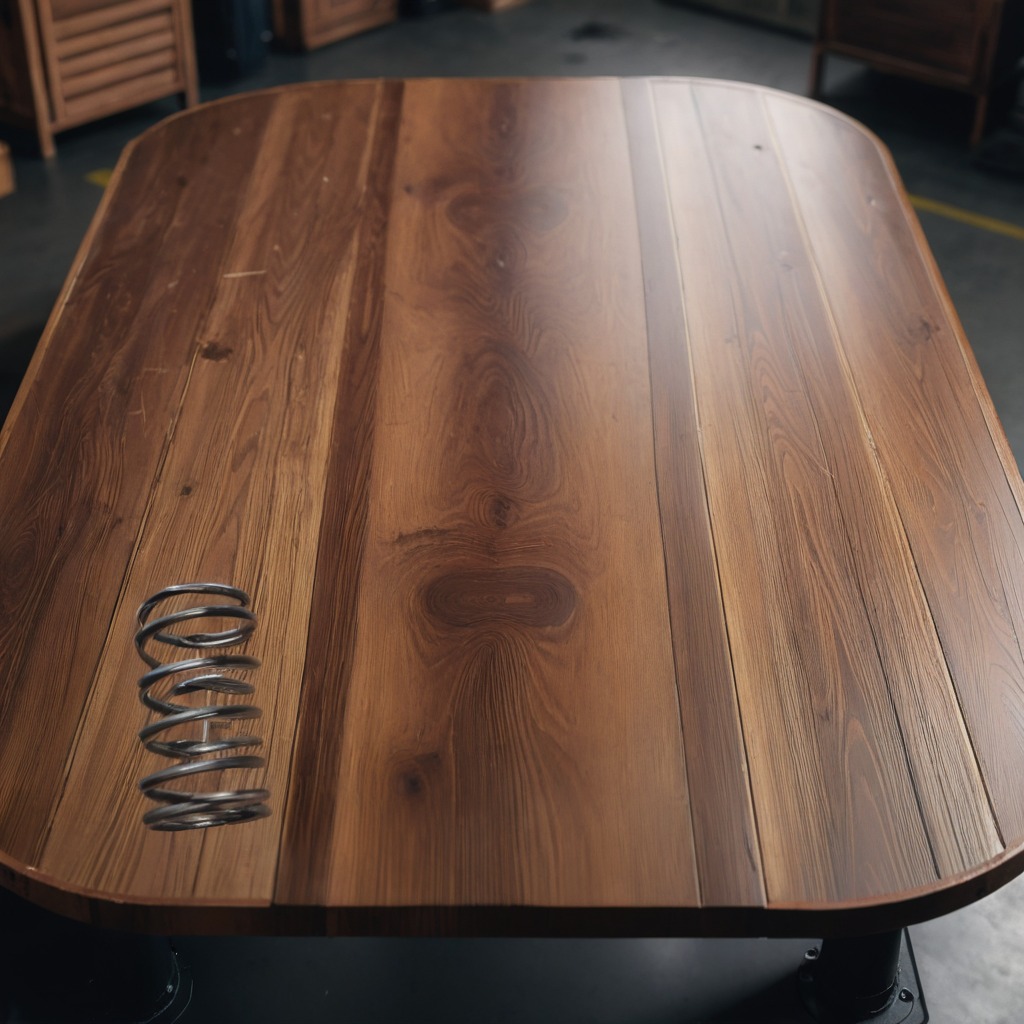
A coiled metal spring is lying on the wooden table in the garage.